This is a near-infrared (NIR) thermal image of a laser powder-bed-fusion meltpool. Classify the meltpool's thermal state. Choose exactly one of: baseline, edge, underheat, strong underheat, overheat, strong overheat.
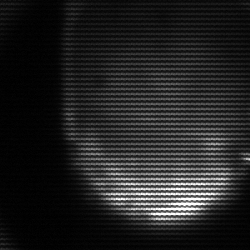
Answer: edge